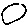
Label: circle